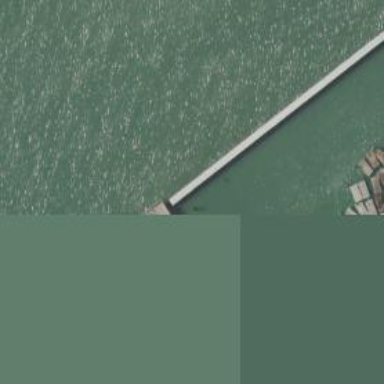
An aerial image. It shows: Breakwater structure.